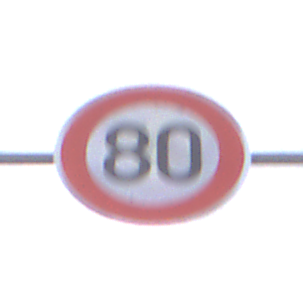
Verkehrszeichen: Geschwindigkeit80
Umgebung: Outdoor, Suburban
Tageszeit: MorningAfternoon
Wetter: PartlyCloudy
Licht: Natural
Jahreszeit: NotSpecified
Kontrast: LowContrast